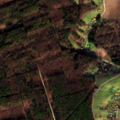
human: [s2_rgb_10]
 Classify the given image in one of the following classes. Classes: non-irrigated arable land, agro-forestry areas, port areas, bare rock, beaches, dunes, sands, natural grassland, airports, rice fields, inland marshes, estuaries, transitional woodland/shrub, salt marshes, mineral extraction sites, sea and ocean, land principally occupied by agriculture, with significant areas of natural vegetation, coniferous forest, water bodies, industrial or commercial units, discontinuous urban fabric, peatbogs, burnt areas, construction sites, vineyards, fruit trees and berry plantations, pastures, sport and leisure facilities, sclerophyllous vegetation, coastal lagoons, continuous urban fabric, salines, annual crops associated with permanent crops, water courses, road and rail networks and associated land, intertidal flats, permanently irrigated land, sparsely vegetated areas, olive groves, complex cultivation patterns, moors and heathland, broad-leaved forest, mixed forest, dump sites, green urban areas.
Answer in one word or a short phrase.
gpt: non-irrigated arable land, vineyards, broad-leaved forest, mixed forest